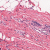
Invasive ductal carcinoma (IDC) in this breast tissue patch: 0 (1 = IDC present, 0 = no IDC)